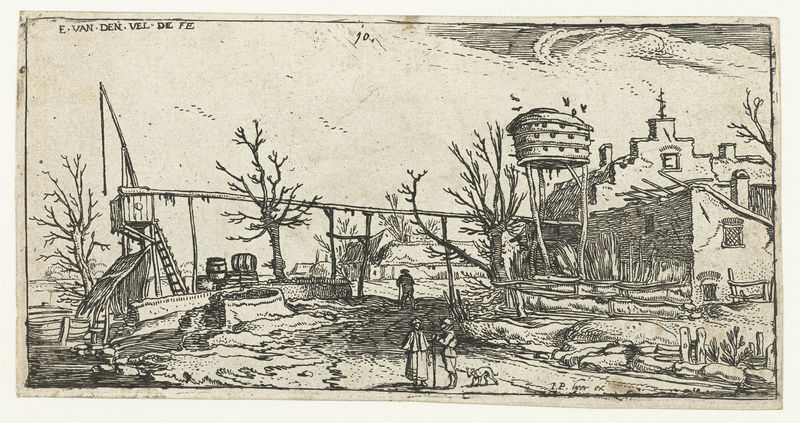
Titel: Landschap met een brouwerij
Künstler: Esaias van de Velde
Standort: Amsterdam
Institution: Rijksmuseum
Schlagwörter: berg, himmel, wasser, weiß, bäume, fluss, menschen, schwarz, zeichnung, haus, hund, weg, feld, vögel, boden, land, schnur, boot, turm, fels, dorf, kahl, winter, leiter, steg, kran, tauben, baun, schlamm, stelzen, moor, fässer, vogelhaus, drawing, sw, vogelhaua, duerr